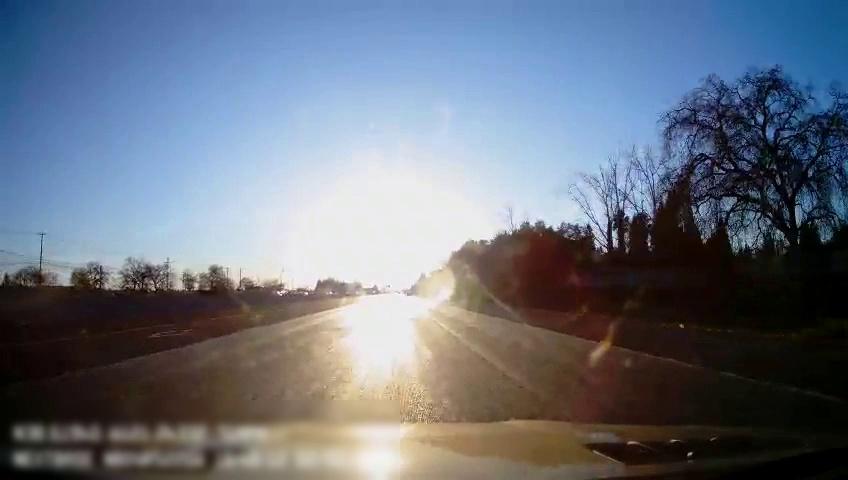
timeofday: Day
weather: Sunny
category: Drivable Space
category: Lanes | Alternate Lane
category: Lanes | Current Lane
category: Lanes | Alternate Lane